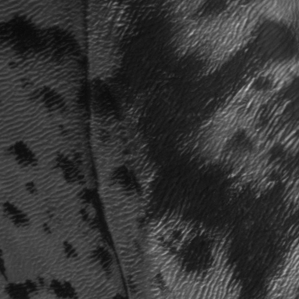
Label: frost